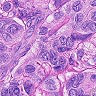
Metastatic tissue present: yes